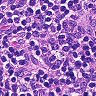
Metastatic tissue present: no